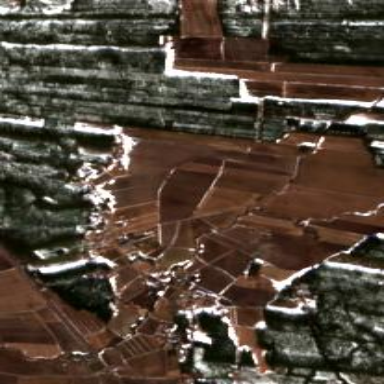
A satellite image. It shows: Picturesque farmland scene.